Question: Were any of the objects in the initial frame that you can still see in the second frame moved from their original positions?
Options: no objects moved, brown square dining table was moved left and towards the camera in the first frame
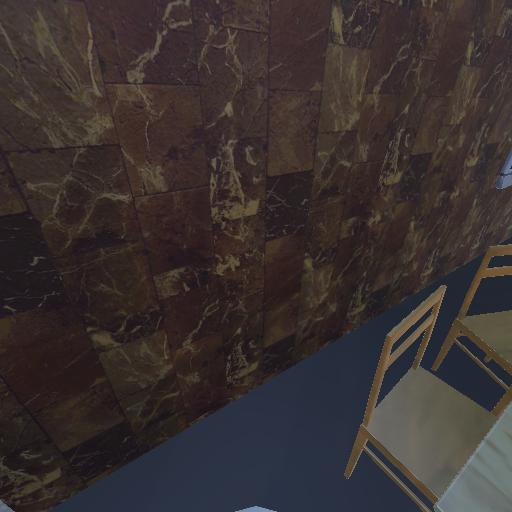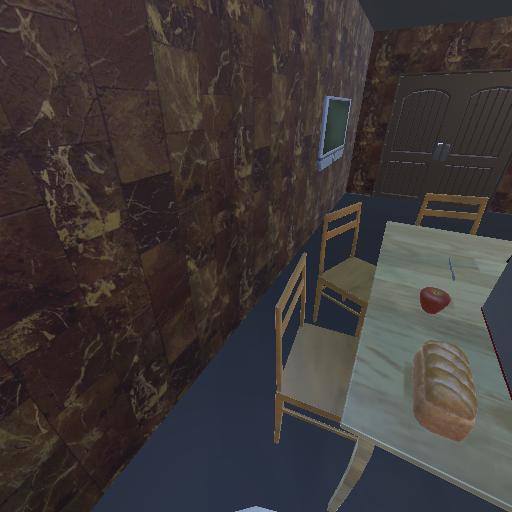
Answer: no objects moved